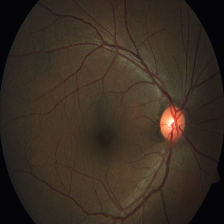
Diabetic retinopathy grade: Severe